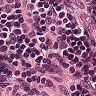
Metastatic tissue present: no